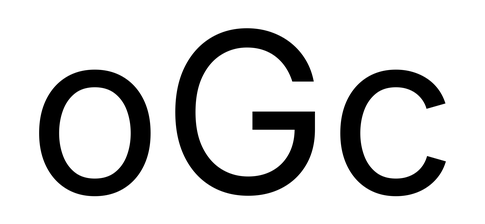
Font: Inter_Regular